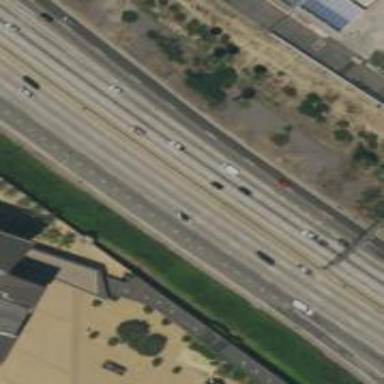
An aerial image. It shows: Motorway.